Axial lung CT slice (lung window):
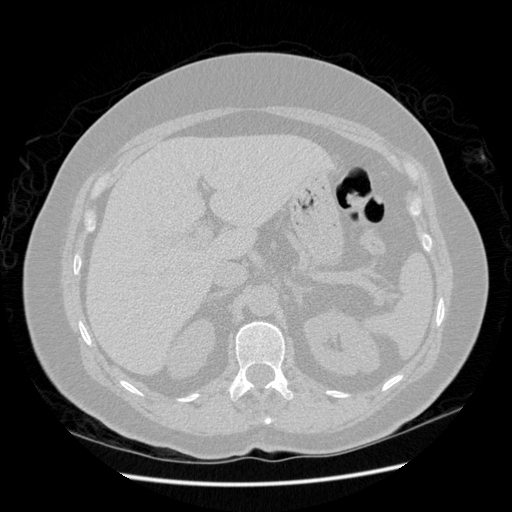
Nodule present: no